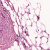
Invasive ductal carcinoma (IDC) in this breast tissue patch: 0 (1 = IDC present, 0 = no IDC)